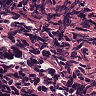
Metastatic tissue present: no